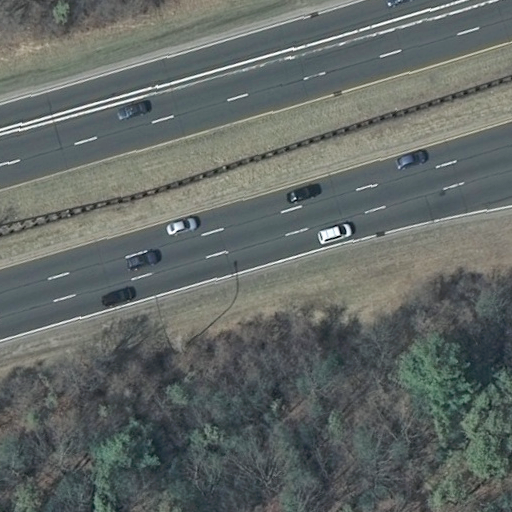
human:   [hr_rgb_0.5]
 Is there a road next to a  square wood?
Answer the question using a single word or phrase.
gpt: no

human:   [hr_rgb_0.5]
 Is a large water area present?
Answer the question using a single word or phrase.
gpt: no

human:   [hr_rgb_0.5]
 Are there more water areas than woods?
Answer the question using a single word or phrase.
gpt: no

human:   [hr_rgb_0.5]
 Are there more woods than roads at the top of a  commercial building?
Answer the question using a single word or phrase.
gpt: yes

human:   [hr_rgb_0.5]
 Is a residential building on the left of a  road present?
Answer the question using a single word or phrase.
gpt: no

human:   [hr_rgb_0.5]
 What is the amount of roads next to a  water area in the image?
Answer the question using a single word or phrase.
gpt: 0

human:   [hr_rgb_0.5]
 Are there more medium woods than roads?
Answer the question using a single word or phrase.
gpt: no

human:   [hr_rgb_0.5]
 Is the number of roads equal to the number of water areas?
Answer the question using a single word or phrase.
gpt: no

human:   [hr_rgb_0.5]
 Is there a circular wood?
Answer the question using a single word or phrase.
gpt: no

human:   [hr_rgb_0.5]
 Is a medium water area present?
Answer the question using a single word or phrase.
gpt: no

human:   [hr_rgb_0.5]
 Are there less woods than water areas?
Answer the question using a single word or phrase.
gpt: no

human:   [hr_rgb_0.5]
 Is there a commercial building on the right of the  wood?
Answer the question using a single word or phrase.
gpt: no

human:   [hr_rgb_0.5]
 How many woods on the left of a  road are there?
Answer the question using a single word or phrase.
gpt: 0

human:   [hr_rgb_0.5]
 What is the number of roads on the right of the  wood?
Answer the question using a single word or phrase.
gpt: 1

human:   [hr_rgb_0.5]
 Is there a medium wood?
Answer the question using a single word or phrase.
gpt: no

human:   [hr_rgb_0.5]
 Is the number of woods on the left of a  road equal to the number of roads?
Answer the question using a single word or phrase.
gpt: no

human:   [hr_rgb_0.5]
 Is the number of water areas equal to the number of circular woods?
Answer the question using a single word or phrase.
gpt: yes

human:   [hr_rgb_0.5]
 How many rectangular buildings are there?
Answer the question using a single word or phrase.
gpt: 0

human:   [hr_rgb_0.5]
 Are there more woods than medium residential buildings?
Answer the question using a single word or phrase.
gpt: yes

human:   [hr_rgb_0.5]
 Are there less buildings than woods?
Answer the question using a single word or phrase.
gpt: yes

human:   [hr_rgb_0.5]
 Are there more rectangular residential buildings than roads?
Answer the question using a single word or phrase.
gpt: no

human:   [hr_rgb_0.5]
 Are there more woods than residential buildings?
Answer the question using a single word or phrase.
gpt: yes

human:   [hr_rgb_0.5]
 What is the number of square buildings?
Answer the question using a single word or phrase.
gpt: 0

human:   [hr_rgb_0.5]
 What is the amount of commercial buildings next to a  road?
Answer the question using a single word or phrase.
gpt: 0

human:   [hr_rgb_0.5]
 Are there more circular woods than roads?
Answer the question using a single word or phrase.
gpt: no

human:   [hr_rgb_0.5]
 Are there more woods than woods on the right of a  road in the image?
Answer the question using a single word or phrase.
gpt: yes

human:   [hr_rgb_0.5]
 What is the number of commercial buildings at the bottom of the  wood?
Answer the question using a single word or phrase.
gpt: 0

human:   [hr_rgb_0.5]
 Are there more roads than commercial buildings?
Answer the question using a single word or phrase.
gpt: yes

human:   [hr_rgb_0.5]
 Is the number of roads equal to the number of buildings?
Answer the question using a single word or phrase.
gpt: no

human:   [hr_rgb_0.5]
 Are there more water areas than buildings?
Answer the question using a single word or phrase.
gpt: no

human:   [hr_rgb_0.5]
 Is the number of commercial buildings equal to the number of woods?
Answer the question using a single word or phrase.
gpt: no

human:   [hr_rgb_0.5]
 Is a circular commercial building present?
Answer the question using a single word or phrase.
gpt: no

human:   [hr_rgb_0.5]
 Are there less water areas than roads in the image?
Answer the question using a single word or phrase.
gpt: yes

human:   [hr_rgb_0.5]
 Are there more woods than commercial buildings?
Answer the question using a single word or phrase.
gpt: yes

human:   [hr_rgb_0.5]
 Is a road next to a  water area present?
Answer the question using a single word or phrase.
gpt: no

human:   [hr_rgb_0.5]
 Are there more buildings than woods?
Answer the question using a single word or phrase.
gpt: no